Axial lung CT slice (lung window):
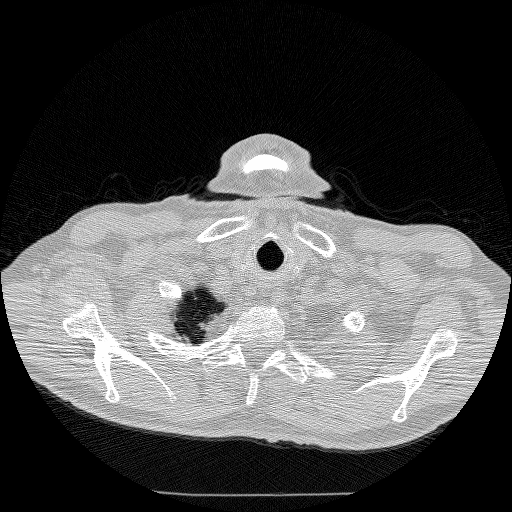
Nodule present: no